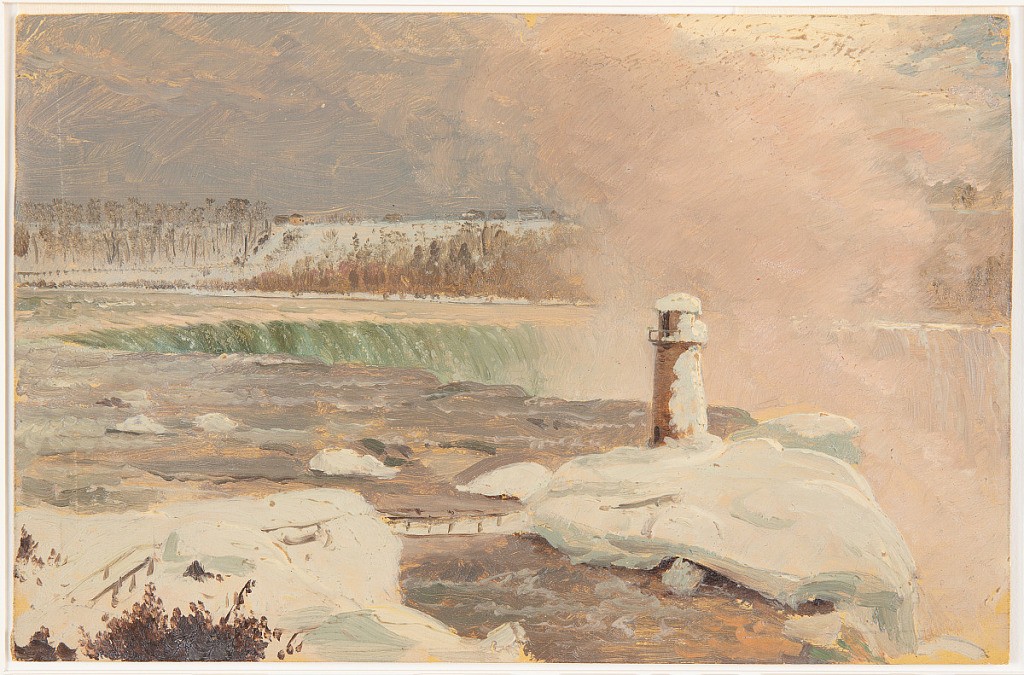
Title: Niagara Falls and Terrapin Tower in Snow, New York
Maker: Frederic Edwin Church, American, 1826–1900
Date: March 1856
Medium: Oil and graphite on canvas
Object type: Drawing
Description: Landscape sketch showing a view of Terrapin Tower and the Horseshoe Falls portion of Niagara Falls from Goat Island, New York. In the foreground, the nearby snowy riverbank is shown with a wooden walkway with handrails that traverses a nearby rivulet to Terrapin Point, where Terrapin Tower stands on the very edge of Horseshoe Falls. An observation platform is visible at the top of the tower, which is covered in ice and snow. From Terrapin Point, the Falls curve to the left through the middle distance and into the background, where the Canadian Bank of the Niagara River is visible--wooded and snow-covered. At right, a towering plume of mist rises from the base of the Falls and catches the pink light of the setting sun, which streams in from the west. Above, a largely overcast sky is brightly illuminated at right.